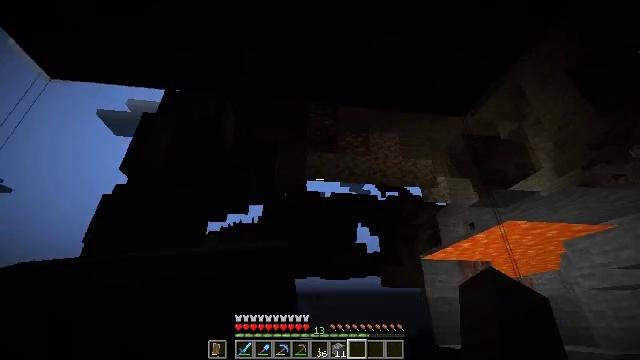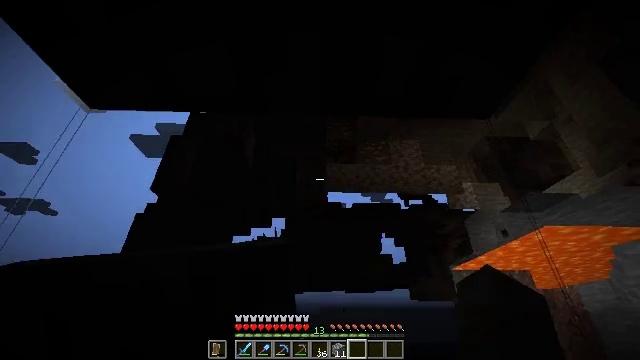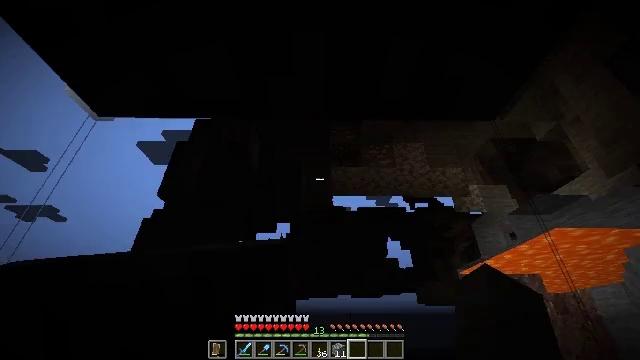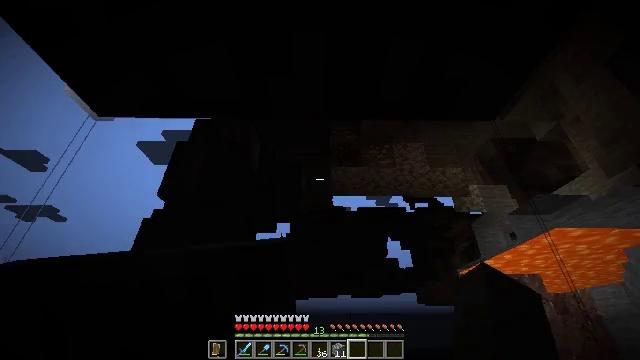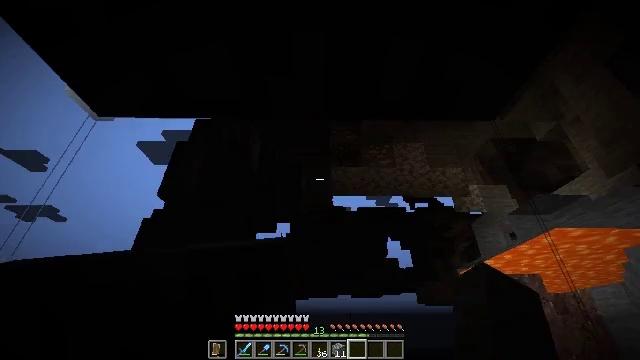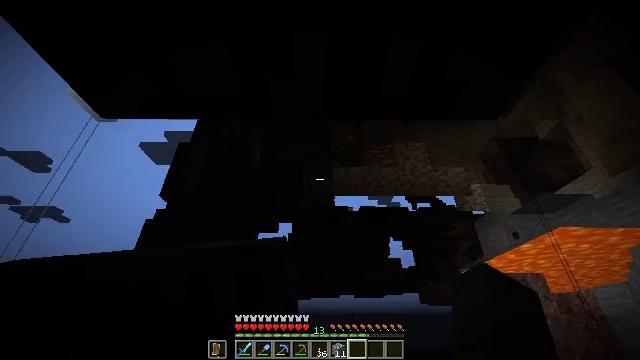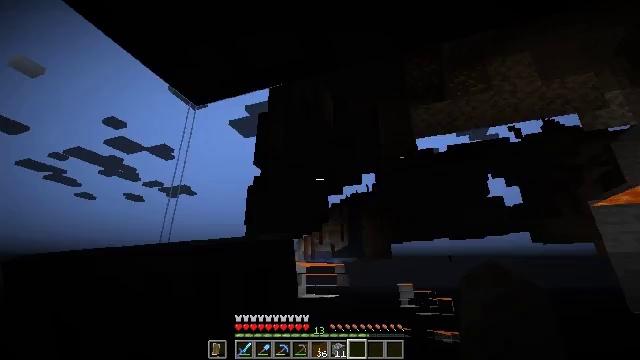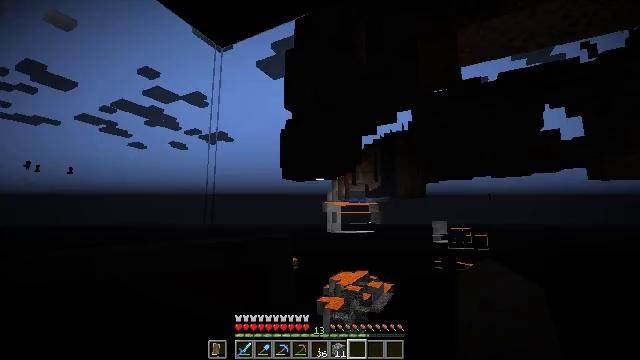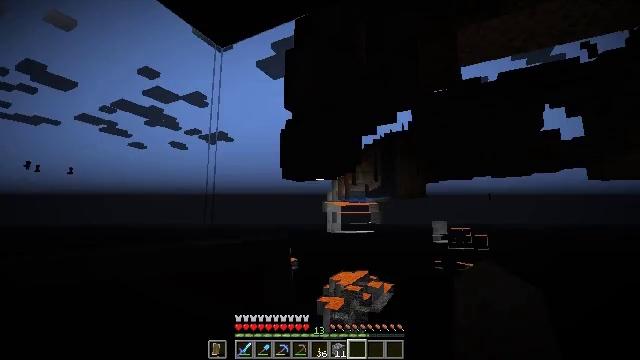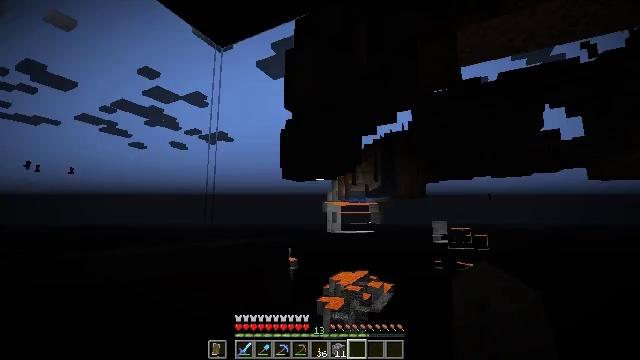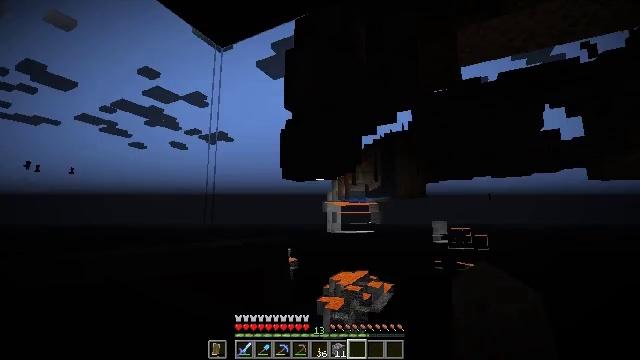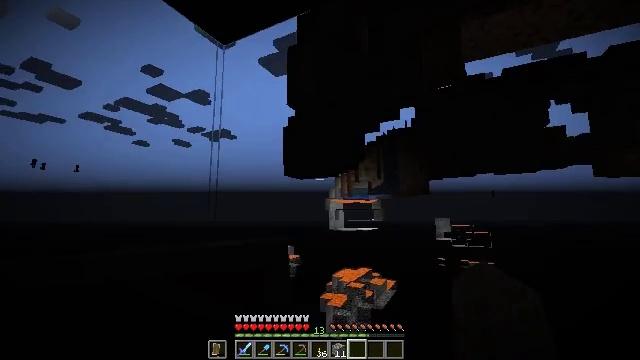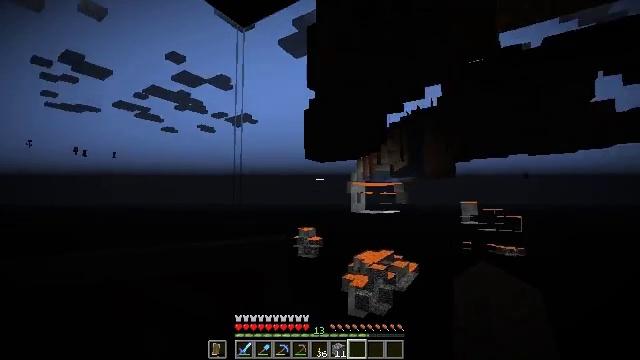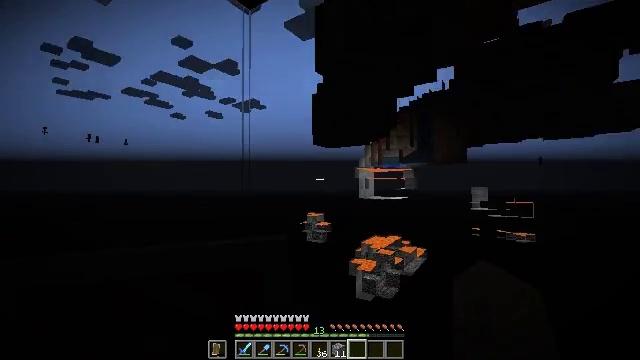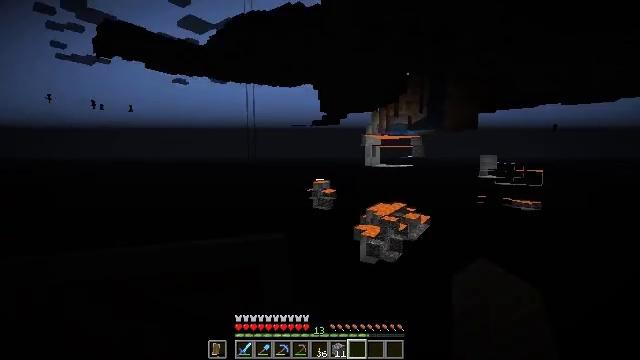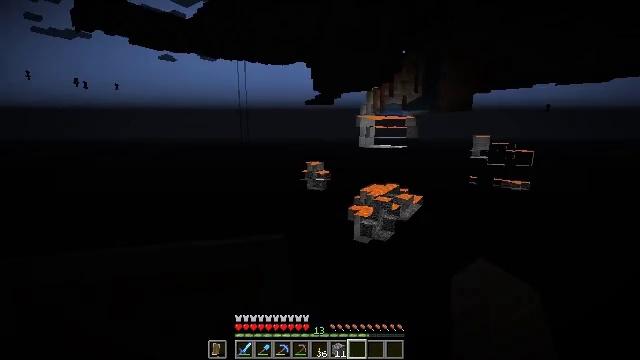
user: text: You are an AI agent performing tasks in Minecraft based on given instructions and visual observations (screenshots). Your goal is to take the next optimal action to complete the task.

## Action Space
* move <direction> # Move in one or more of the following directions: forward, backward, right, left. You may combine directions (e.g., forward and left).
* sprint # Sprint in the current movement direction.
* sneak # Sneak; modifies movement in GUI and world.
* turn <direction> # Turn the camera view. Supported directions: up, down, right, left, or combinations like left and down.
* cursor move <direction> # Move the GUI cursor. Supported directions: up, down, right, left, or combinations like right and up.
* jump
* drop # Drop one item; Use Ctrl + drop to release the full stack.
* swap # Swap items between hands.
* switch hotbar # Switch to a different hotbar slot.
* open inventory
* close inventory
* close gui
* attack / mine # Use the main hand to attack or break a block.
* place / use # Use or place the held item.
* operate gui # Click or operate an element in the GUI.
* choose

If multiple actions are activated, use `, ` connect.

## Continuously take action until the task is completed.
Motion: motion action
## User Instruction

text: Destroy the piston head component.
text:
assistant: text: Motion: turn left and up
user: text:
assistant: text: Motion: turn left
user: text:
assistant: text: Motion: no_op
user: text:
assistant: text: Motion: no_op
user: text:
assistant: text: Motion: no_op
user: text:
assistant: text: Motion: turn left and down
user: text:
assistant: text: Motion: turn left and down
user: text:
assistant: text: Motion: no_op
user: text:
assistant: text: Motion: no_op
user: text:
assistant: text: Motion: no_op
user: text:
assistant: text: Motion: no_op
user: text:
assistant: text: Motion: turn left and down
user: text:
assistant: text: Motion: turn left and down
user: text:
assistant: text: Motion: turn left and down
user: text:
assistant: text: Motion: turn right and down
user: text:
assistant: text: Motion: no_op
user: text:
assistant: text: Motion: no_op
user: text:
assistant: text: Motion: turn right
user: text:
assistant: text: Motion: turn right and up
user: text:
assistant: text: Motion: turn right and up
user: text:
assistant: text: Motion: turn right and up
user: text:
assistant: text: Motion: turn right and up
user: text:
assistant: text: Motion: no_op
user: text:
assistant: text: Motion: no_op
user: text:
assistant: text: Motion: no_op
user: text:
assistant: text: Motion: no_op
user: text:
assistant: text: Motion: no_op
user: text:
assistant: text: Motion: no_op
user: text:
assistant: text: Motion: no_op
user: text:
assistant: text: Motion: turn left and down